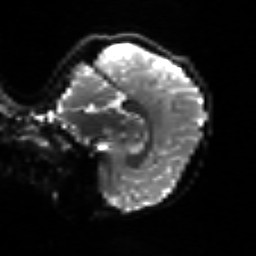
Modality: sbref
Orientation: sagittal
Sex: female
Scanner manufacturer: siemens
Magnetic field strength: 3 T
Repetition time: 5 s
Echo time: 0.071 s